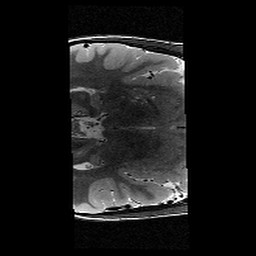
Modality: T2w
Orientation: axial
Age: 12
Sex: male
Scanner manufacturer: siemens
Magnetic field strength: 3 T
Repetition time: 9.23 s
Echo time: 0.067 s